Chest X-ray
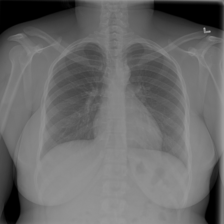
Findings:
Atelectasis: negative
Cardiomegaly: negative
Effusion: negative
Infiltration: positive
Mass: negative
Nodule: negative
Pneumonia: negative
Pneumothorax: negative
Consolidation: negative
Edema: negative
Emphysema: negative
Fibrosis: negative
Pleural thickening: negative
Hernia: negative